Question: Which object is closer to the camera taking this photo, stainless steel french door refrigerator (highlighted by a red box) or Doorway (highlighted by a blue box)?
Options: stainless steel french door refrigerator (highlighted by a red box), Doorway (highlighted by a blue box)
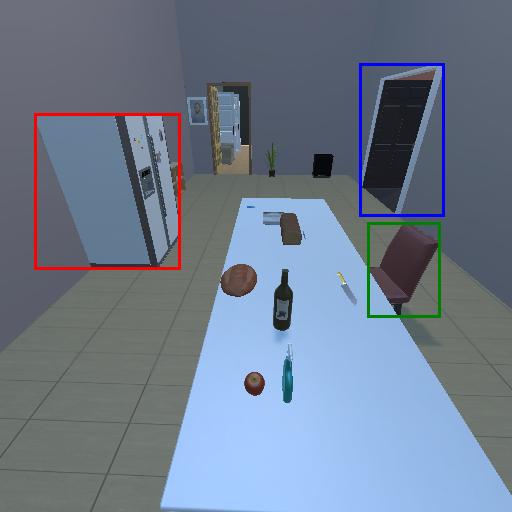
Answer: stainless steel french door refrigerator (highlighted by a red box)